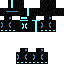
A male human skin with dark skin, wearing brown bald dressed in a blue hoodie and black pants, featuring a closed mouth.